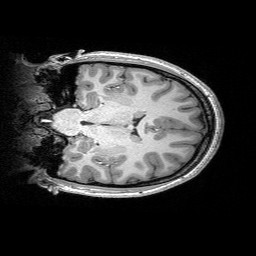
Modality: T1w
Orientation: coronal
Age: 17
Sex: female
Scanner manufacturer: siemens
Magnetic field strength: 3 T
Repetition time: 2.53 s
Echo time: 0.00297 s